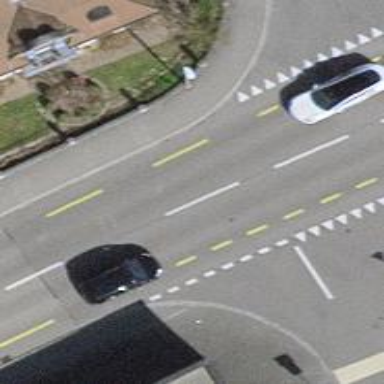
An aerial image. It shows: Secondary road with asphalt surface and dedicated cycle lane.